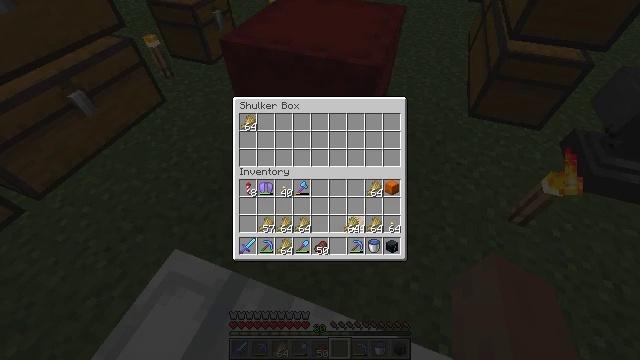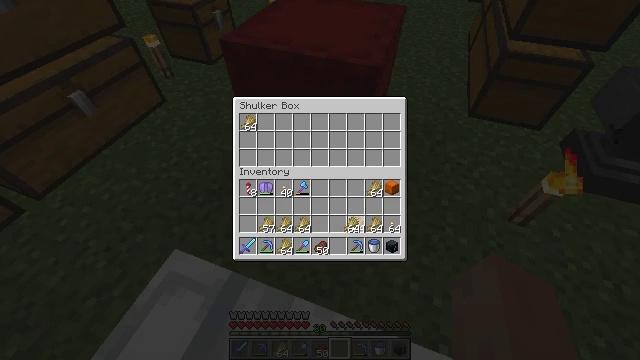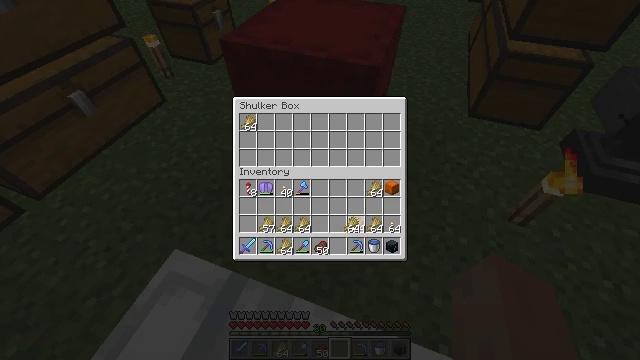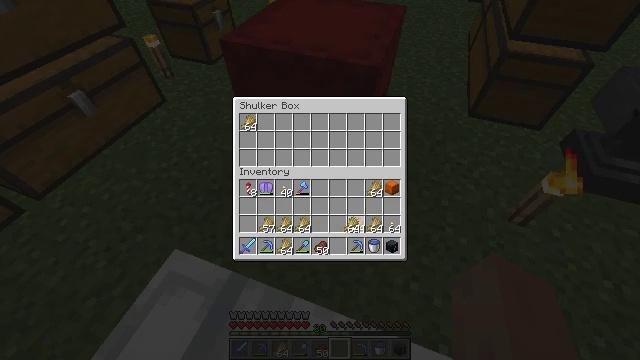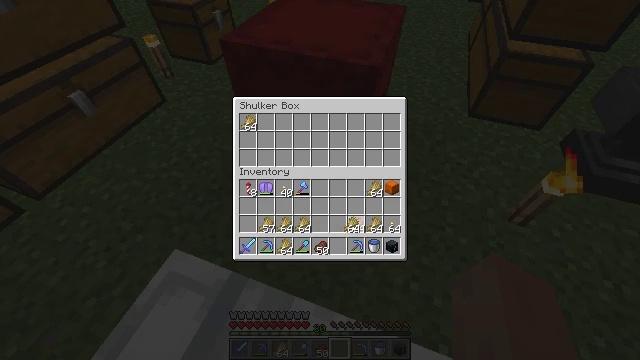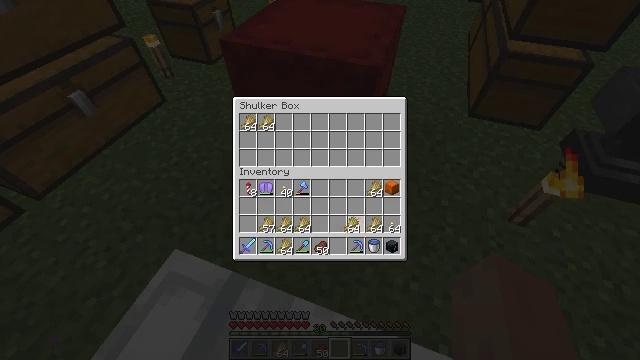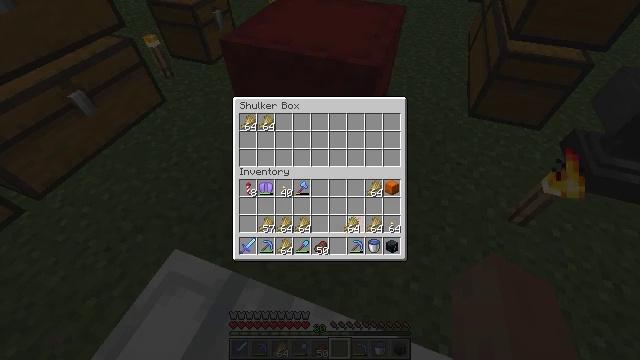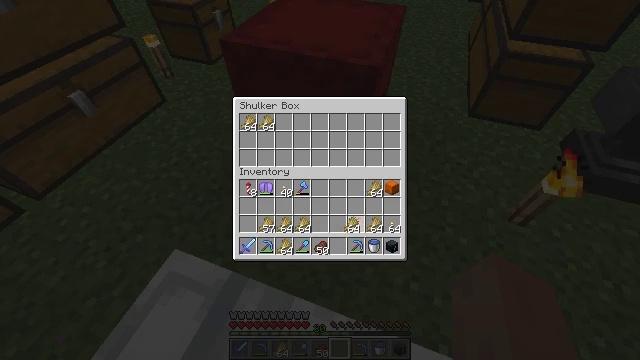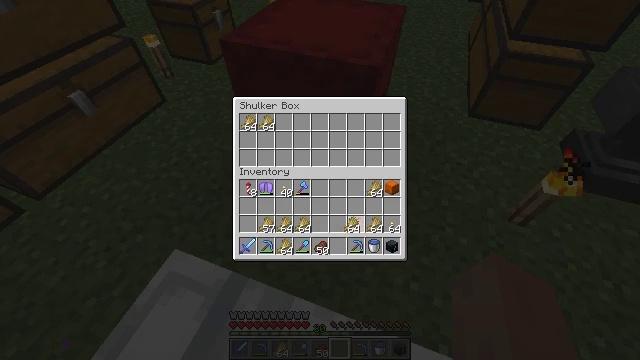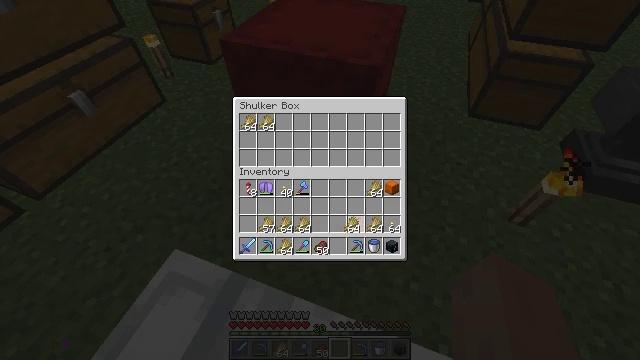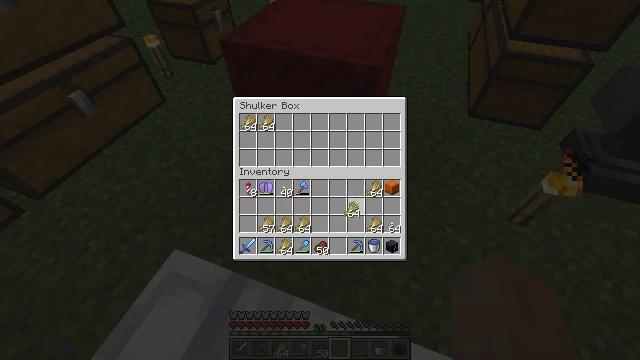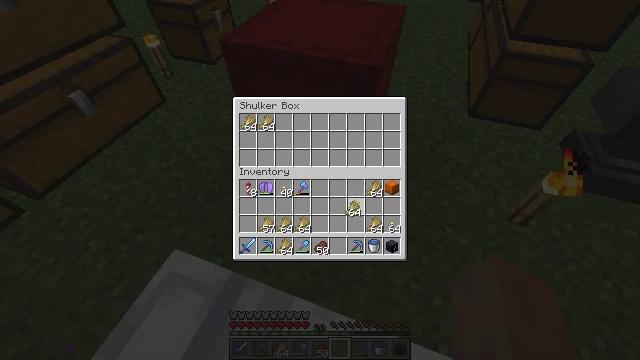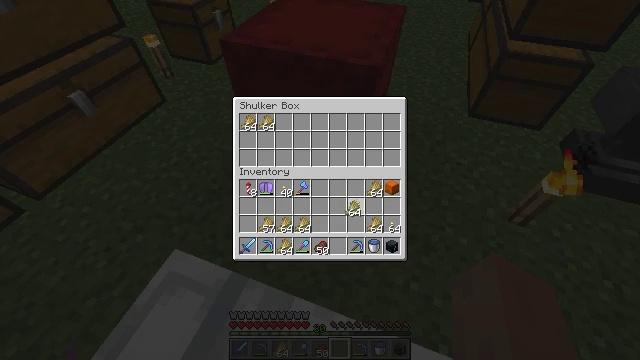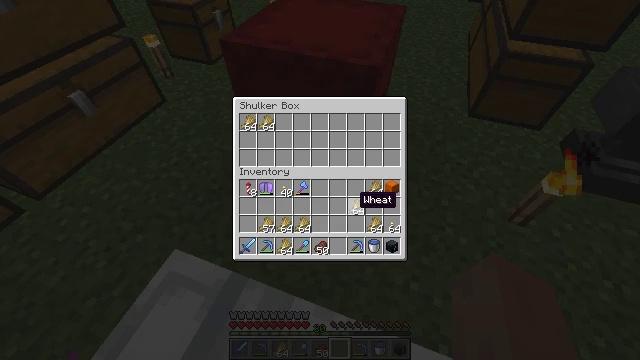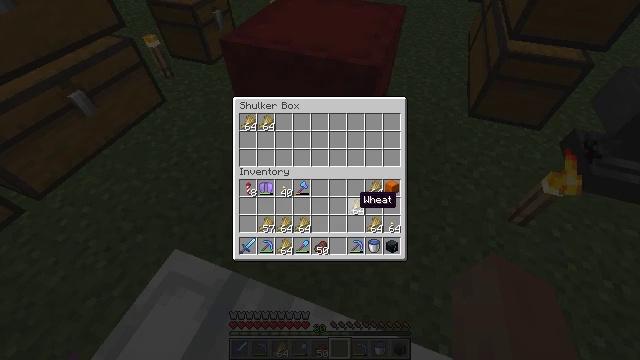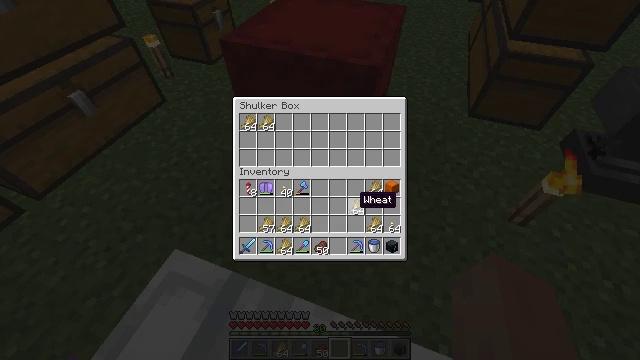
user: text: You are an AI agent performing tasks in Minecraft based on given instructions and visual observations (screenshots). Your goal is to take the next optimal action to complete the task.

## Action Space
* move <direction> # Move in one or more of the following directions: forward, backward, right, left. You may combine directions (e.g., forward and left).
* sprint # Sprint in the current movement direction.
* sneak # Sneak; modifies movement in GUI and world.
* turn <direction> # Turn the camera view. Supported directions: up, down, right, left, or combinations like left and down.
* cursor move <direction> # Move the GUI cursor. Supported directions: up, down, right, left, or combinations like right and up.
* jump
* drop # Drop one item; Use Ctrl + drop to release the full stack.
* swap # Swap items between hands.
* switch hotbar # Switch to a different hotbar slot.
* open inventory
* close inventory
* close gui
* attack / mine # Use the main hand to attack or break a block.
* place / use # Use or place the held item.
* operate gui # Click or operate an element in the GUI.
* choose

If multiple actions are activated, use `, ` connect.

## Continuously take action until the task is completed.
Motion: motion action
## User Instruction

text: Get back the red shulker box.
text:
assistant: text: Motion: sneak, operate gui
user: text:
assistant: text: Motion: sneak, operate gui
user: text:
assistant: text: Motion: sneak, operate gui
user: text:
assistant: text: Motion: sneak, operate gui
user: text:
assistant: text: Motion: sneak
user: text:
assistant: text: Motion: sneak
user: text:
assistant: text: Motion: sneak
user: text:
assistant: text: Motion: sneak
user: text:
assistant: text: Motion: sneak
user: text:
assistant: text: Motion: sneak, cursor move up
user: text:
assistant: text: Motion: sneak, operate gui
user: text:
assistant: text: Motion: operate gui
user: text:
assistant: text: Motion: no_op
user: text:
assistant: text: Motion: no_op
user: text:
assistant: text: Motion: no_op
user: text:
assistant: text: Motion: no_op
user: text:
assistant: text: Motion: no_op
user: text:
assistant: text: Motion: sneak
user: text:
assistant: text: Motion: sneak, operate gui
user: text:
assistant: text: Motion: sneak, cursor move right and up
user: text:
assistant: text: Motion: sneak
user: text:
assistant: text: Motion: sneak
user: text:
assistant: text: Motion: sneak, operate gui
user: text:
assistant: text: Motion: sneak, operate gui
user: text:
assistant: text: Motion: sneak, operate gui
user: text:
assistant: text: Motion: sneak, cursor move down
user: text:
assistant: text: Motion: sneak, cursor move down
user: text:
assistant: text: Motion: sneak
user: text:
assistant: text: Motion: sneak
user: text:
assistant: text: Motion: sneak, operate gui